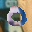
Label: 0